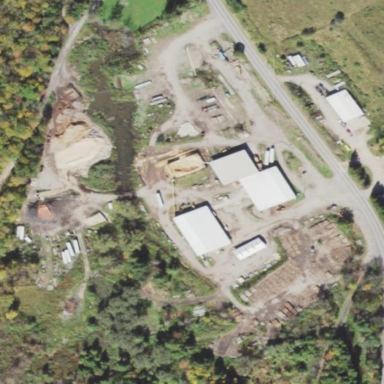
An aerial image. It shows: Building used as sawmill.